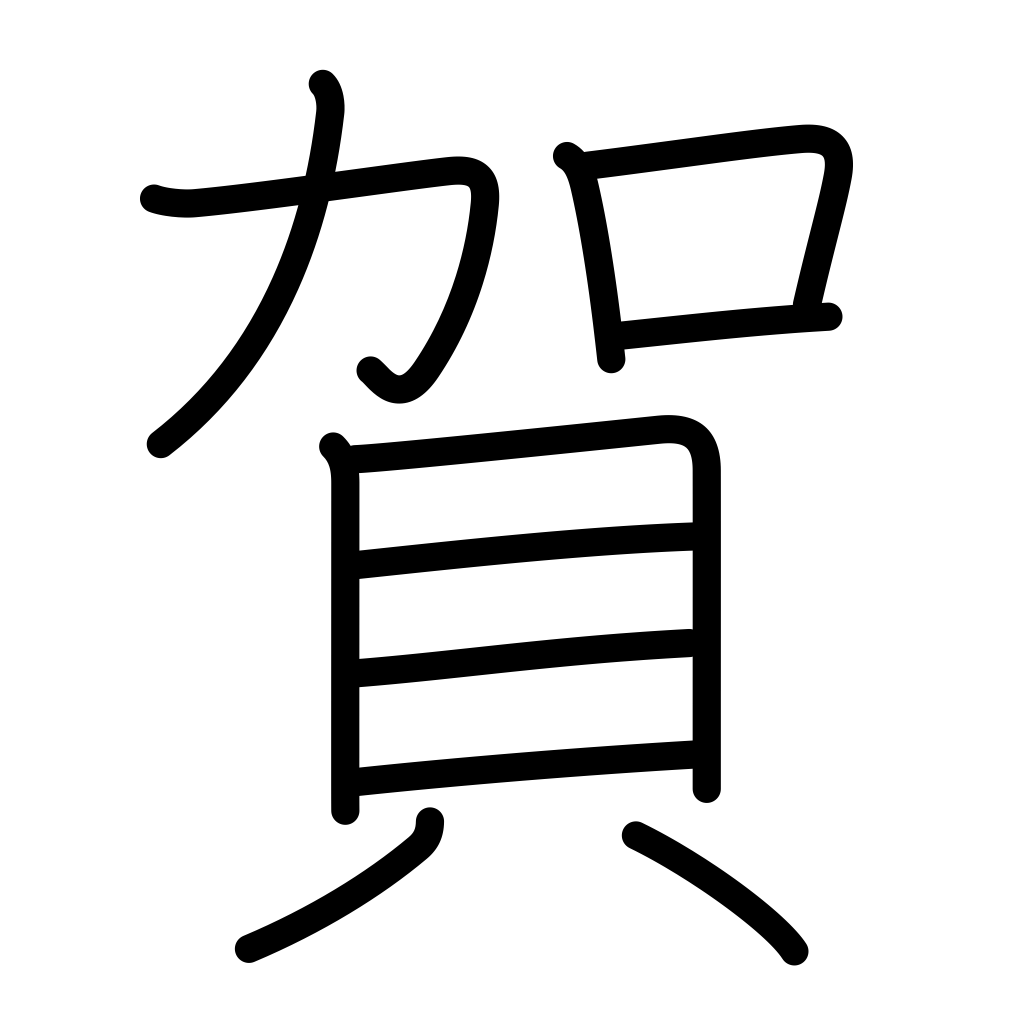
Meaning: congratulations, joy